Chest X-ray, AP view. Patient: 78 years old, sex M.
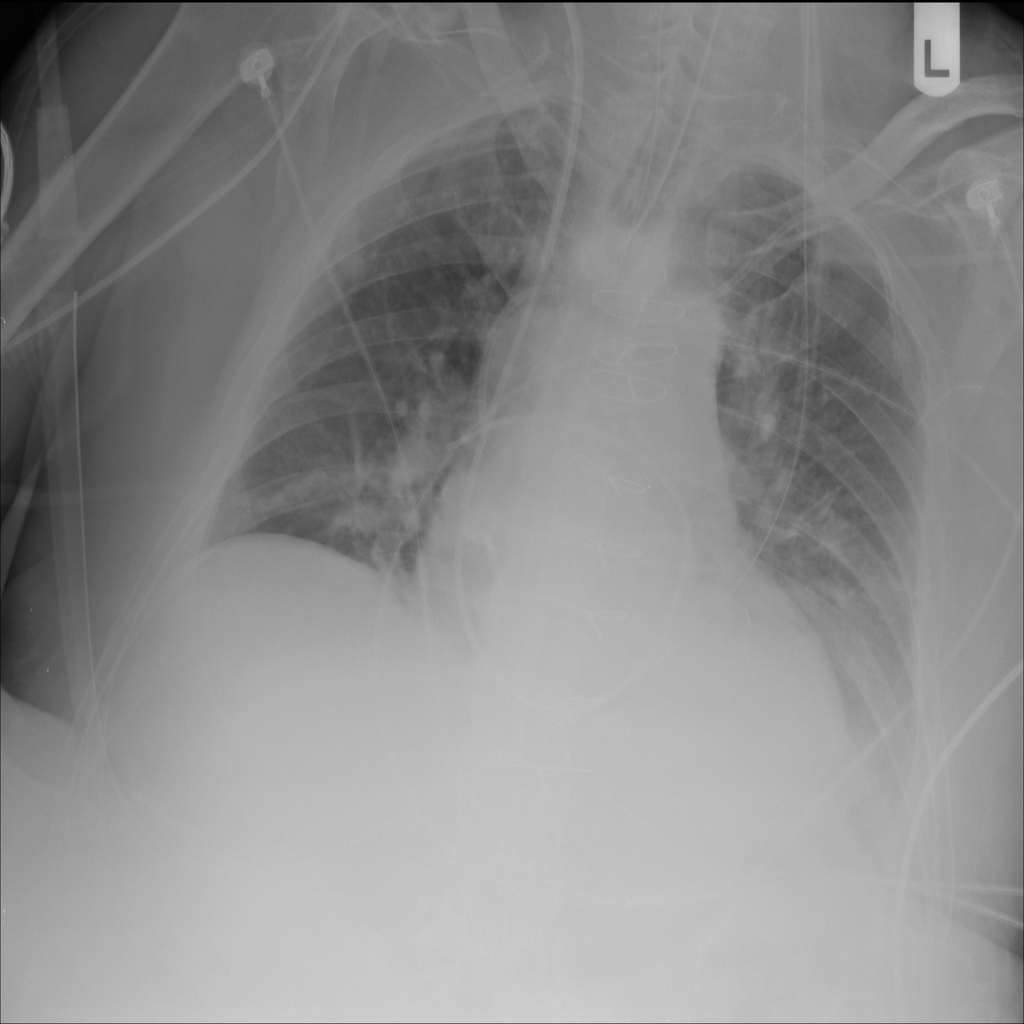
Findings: No Finding